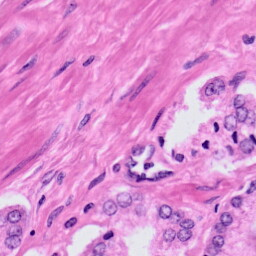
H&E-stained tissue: Prostate